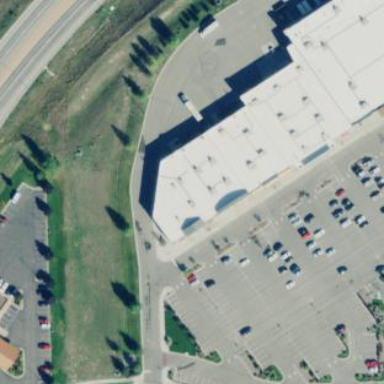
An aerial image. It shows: Building.